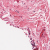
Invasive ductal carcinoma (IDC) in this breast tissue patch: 0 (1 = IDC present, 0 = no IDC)